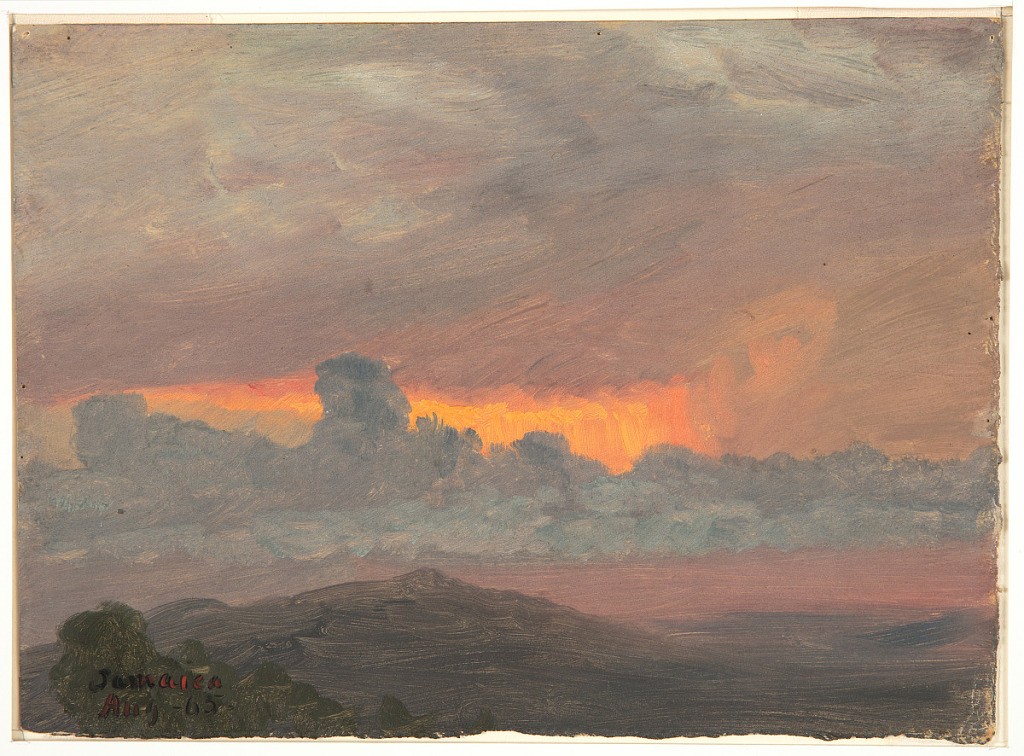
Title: Cloudy Sunset, Jamaica
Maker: Frederic Edwin Church, American, 1826–1900
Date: August 1865
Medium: Oil on off-white paperboard
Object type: Drawing
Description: Landscape sketch showing a view of a vibrant sunset in cloudy skies over Jamaica. A treetop is included in the immediate foreground at lower left, while a pointed mountaintop is loosely rendered in the middle distance at center. Lush, green terrain extends indistinctly to a hazy horizon. At center, a puffy, low-lying bank of clouds stretches across the composition and partially obscures the view of a bright patch of orange-red sunlight. The setting sun's light casts the background clouds in a luminous red glow, that fades to gray and white along the upper margin.